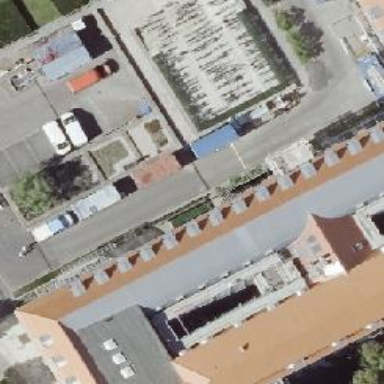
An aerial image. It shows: Government building.